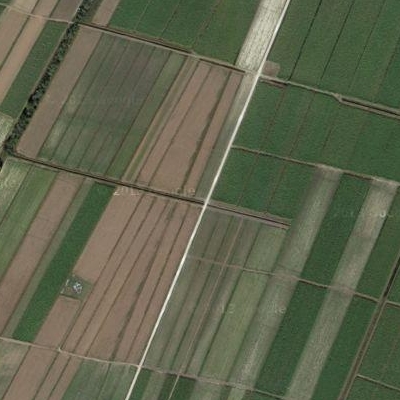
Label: Field